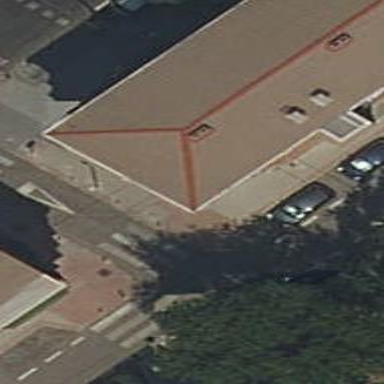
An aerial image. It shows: Residential building.